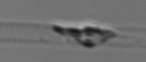
Label: Dactyliosolen_blavyanus